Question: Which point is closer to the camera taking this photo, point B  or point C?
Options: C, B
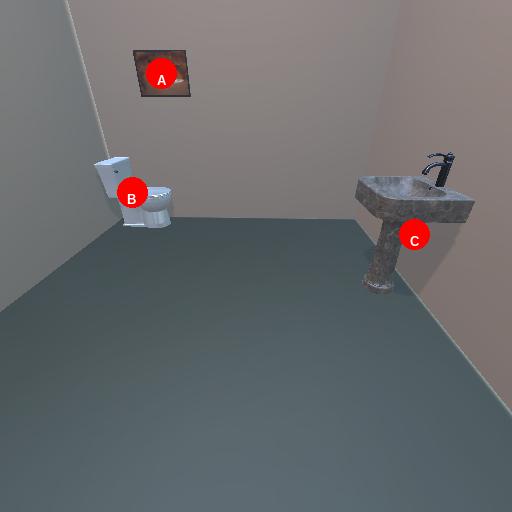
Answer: C